Brain MRI, t1w sequence, axial 2D slice.
Patient: age 38, sex F, weight 95 kg, height 1.95 m
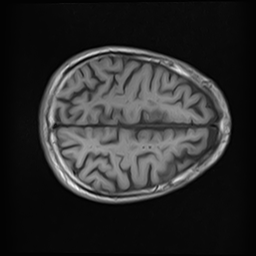